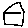
Label: house